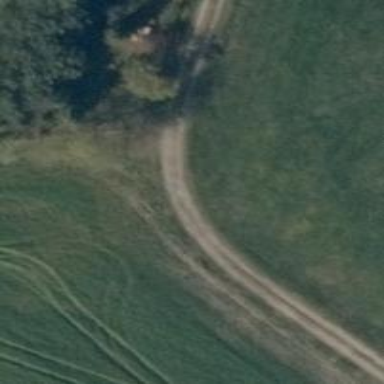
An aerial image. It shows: Dirt track road with grade2 tracktype.